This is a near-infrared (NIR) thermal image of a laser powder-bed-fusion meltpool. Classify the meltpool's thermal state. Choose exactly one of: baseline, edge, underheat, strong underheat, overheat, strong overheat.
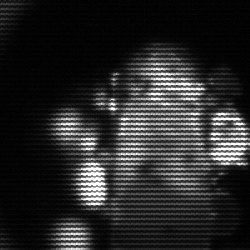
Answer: strong underheat